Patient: sex F, age 51
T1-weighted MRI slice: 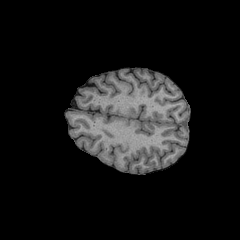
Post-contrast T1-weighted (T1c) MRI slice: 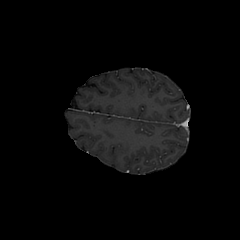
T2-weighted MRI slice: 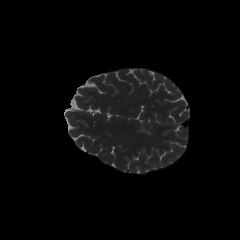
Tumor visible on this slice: no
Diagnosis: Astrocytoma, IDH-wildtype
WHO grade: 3